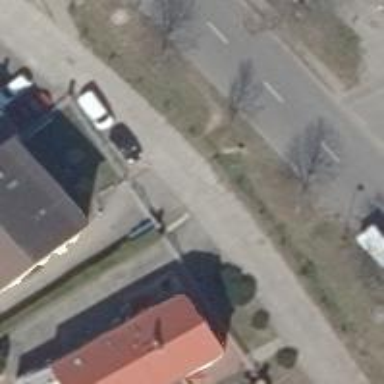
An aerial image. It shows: Residential road.